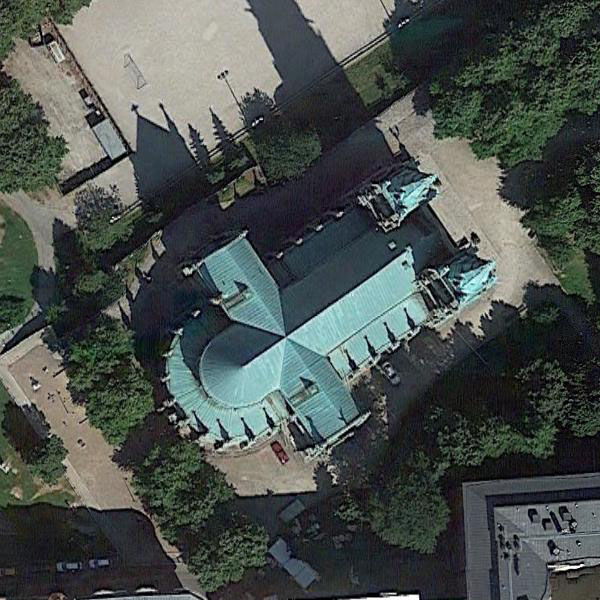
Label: Church